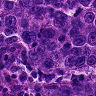
Metastatic tissue present: yes